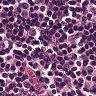
Metastatic tissue present: no